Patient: sex M, age 66
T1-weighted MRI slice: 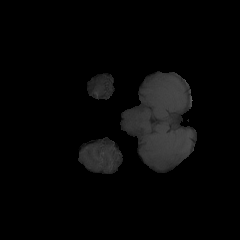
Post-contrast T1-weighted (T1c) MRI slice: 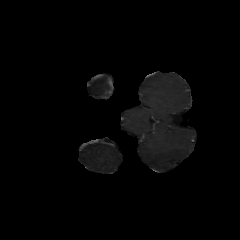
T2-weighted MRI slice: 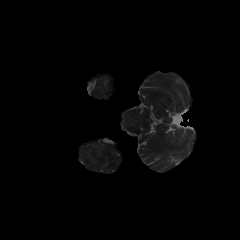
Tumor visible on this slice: no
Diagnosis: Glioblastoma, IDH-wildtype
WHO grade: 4